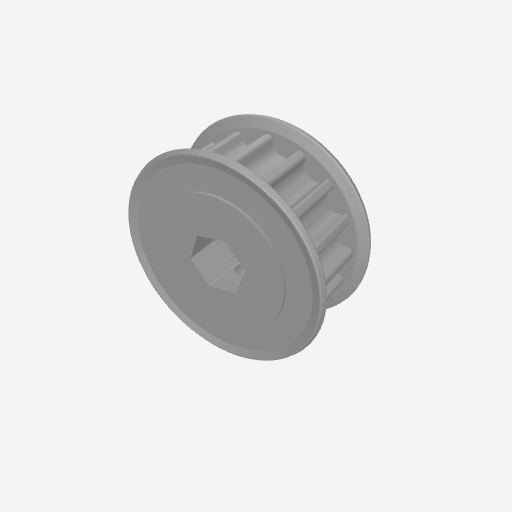
Part: Pulley8ID16T